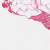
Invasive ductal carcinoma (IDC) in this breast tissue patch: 0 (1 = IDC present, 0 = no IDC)